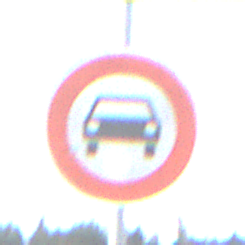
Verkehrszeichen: VerbotKraftwagen
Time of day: SunriseSunset
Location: Outdoor (Nature)
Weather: PartlyCloudy
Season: NotSpecified
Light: Natural